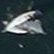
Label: Civil_yacht